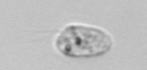
Label: Amoeba